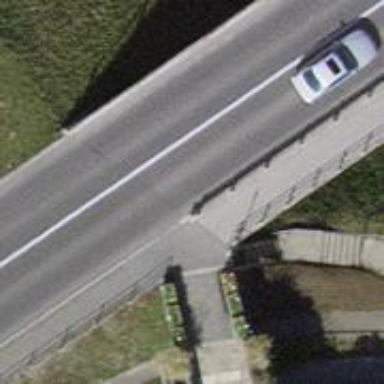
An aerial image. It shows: Sidewalk.